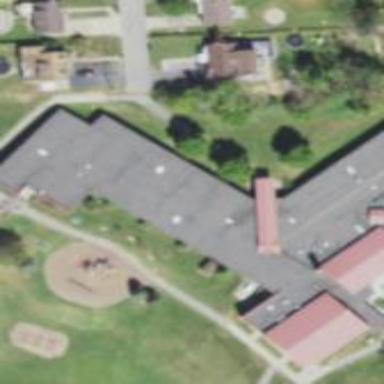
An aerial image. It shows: School building.